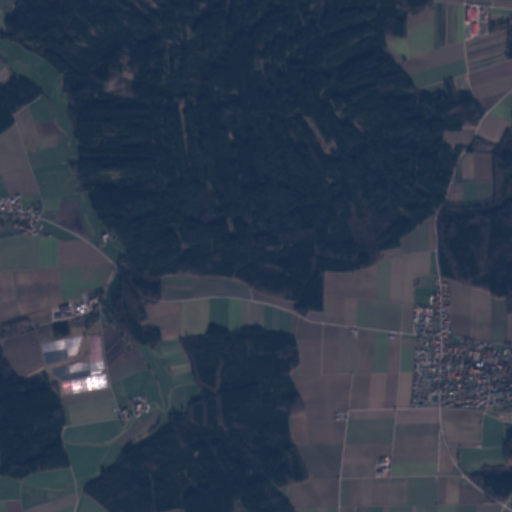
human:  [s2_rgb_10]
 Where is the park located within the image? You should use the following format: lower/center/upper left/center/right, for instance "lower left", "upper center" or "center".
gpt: The park is located in the right of the image.
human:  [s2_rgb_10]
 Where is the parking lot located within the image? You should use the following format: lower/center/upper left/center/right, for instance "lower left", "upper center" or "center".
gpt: The parking lot is located in the right of the image.
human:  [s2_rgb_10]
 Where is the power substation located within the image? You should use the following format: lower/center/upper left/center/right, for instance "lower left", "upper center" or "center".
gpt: The power substation is located in the center left of the image.
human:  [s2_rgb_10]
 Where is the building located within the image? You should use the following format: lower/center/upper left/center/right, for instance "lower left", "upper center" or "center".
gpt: There is no building in the image.